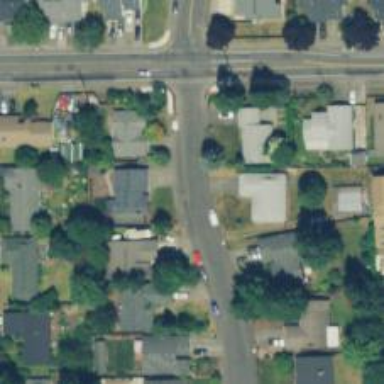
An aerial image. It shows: Residential road with asphalt surface. There is sidewalk on the left side.